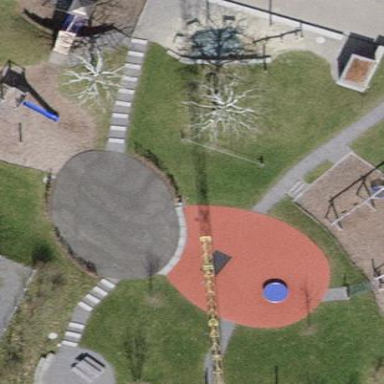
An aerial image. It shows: Playground area for leisure activities on the land.